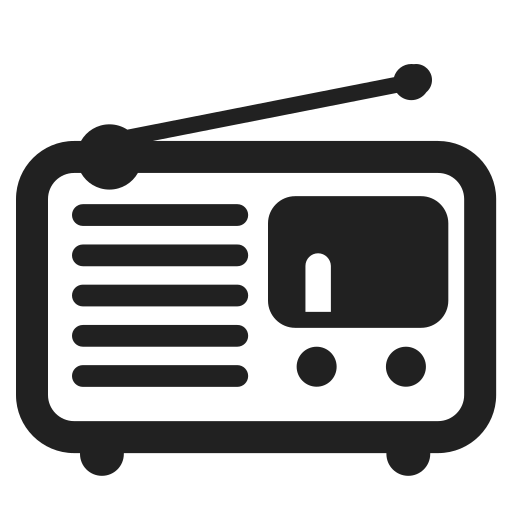
radio high contrast